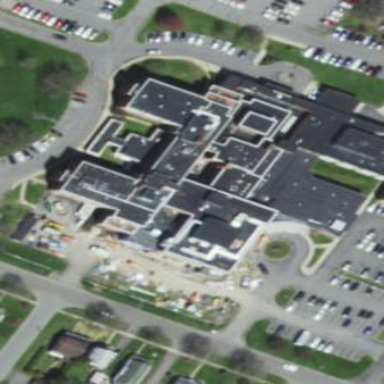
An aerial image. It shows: Hospital building.